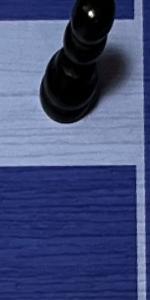
Label: Empty